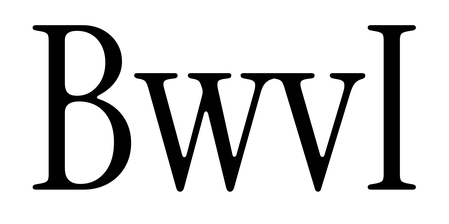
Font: InstrumentSerif-Regular